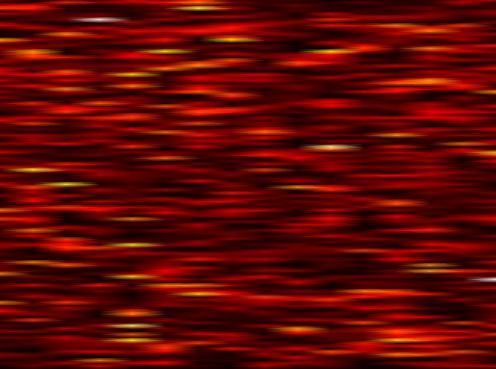
Label: FOFDM